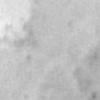
Label: no_change